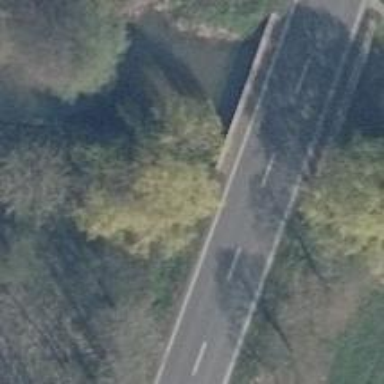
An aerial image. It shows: Primary highway bridge with asphalt surface.